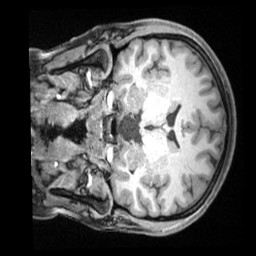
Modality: T1w
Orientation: coronal
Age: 24
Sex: female
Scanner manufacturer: siemens
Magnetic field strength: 3 T
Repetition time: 1.68 s
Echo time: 0.00188 s